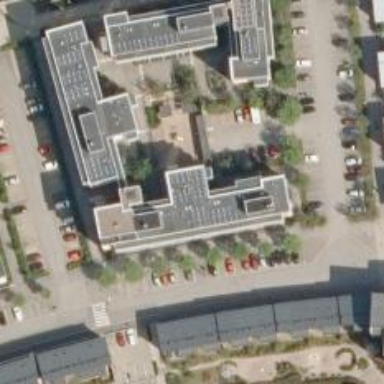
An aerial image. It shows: Kindergarten.